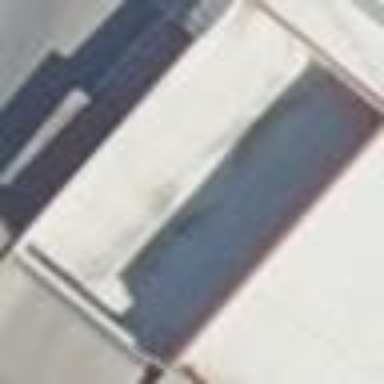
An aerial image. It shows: Building with flat black roof made of tar paper. The building color is beige.